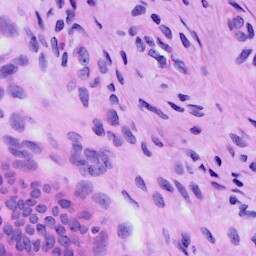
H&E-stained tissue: Cervix